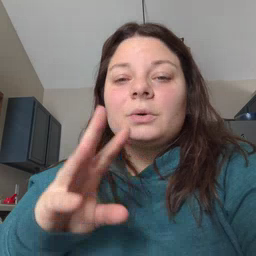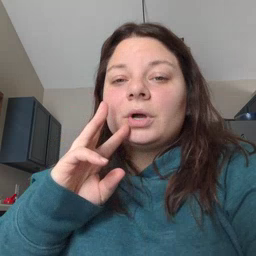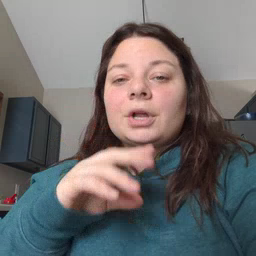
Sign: water